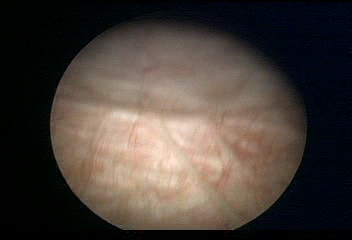
Modality: WLC
Class: Normal mucosa
Bladder cancer association: No